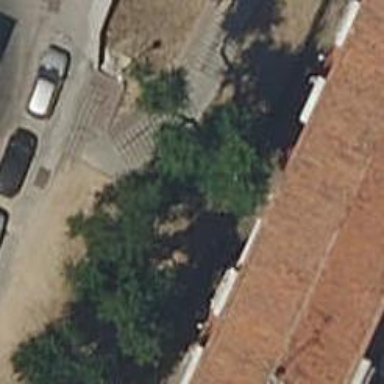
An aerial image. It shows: Set of steps on the road.